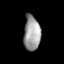
Tissue: lung
Cell type: Others
Senescence score: 0.2091
Nuclear area (px): 561
Mean DAPI intensity: 158.569